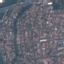
Label: Residential